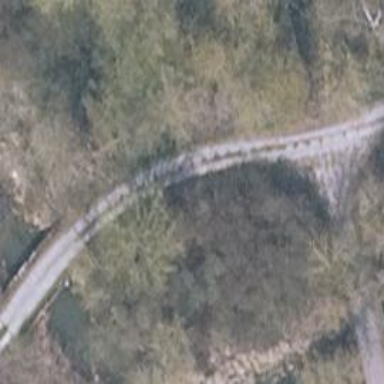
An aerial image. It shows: High-quality track road with concrete lane surface.